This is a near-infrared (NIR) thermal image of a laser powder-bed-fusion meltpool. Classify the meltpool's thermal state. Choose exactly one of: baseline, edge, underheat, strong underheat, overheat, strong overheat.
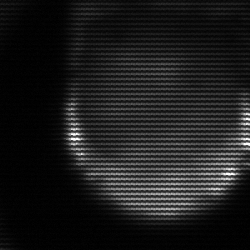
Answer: edge